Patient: sex M, age 32
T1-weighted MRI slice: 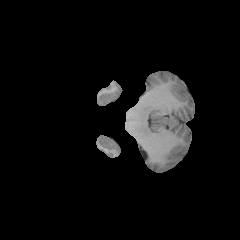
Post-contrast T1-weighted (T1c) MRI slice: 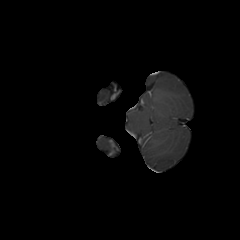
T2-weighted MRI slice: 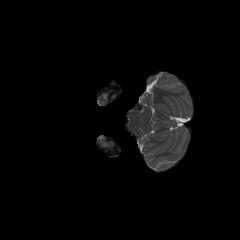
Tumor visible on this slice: no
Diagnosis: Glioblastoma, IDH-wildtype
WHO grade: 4